Question: Given a set of 'points (with order)', I want to know if its shape is within certain types. The types are:
'''
rectangle = [(0,0),(0,1),(1,1),(1,0)]
hexagon = [(0,0),(0,1),(1,2),(2,1),(2,0),(1,-1)]
l_shape = [(0,0),(0,3),(1,3),(1,1),(3,1),(3,0)]
concave = [(0,0),(0,3),(1,3),(1,1),(2,1),(2,3),(3,3),(3,0)]
cross = [(0,0),(0,-1),(1,-1),(1,0),(2,0),(2,1),(1,1),(1,2),(0,2),(0,1),(-1,1),(-1,0)]
'''
For example, give 'roratated_rectangle = [(0,0),(1,1),(0,2),(-1,1)]'
We'll know it belongs to the 'rectangle' above.

Notice:
1. rotation and edge with different length are considered similar.
2. Input points are ordered. (so they can be draw by path in polygon module)
How can I do it? Is there any algorithm for this?
What I'm thinking:
Maybe we can reconstruct 'lines' from given 'points'. And from 'lines', we can get 'angles' of a shape. By comparing the 'angle series' (both clockwise and counterclockwise), we can determine if input points are similar to the types given above.
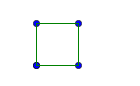
Answer: Your thinking is basically the right idea. You want to compare the sequence of angles in your test shape to the sequence of angles in a predefined shape (for each of your predefined shapes). Since the first vertex of your test shape may not correspond to the first vertex of the matching predefined shape, we need to allow that the test shape's sequence of angles may be rotated relative to the predefined shape's sequence. (That is, your test shape's sequence might be a,b,c,d but your predefined shape is c,d,a,b.) Also, the test shape's sequence may be reversed, in which case the angles are also negated relative to the predefined shape's angles. (That is, a,b,c,d vs. -d,-c,-b,-a or equivalently 2p-d,2p-c,2p-b,2p-a.)
We could try to choose a canonical rotation for the sequence of angles. For example, we could find the lexicographically minimal rotation. (For example, 'l_shape''s sequence as given is 3p/2,3p/2,p/2,3p/2,3p/2,3p/2. The lexicographically minimal rotation puts p/2 first: p/2,3p/2,3p/2,3p/2,3p/2,3p/2.)
However, I think there's a risk that floating-point rounding might result in us choosing different canonical rotations for the test shape vs. the predefined shape. So instead we'll just check all the rotations.
First, a function that returns the sequence of angles for a shape:
'''
import math
def anglesForPoints(points):
def vector(tail, head):
return tuple(h - t for h, t in zip(head, tail))
points = points[:] + points[0:2]
angles = []
for p0, p1, p2 in zip(points, points[1:], points[2:]):
v0 = vector(tail=p0, head=p1)
a0 = math.atan2(v0[1], v0[0])
v1 = vector(tail=p1, head=p2)
a1 = math.atan2(v1[1], v1[0])
angle = a1 - a0
if angle < 0:
angle += 2 * math.pi
angles.append(angle)
return angles
'''
(Note that computing the cosines using the dot product would not be sufficient, because we need a signed angle, but 'cos(a) == cos(-a)'.)
Next, a generator that produces all rotations of a list:
'''
def allRotationsOfList(items):
for i in xrange(len(items)):
yield items[i:] + items[:i]
'''
Finally, to determine if two shapes match:
'''
def shapesMatch(shape0, shape1):
if len(shape0) != len(shape1):
return False
def closeEnough(a0, a1):
return abs(a0 - a1) < 0.000001
angles0 = anglesForPoints(shape0)
reversedAngles0 = list(2 * math.pi - a for a in reversed(angles0))
angles1 = anglesForPoints(shape1)
for rotatedAngles1 in allRotationsOfList(angles1):
if all(closeEnough(a0, a1) for a0, a1 in zip(angles0, rotatedAngles1)):
return True
if all(closeEnough(a0, a1) for a0, a1 in zip(reversedAngles0, rotatedAngles1)):
return True
return False
'''
(Note that we need to use a fuzzy comparison because of floating point rounding errors. Since we know the angles will always be in the small fixed range 0 ... 2p, we can use an absolute error limit.)
'''
>>> shapesMatch([(0,0),(1,1),(0,2),(-1,1)], rectangle)
True
>>> shapesMatch([(0,0),(1,1),(0,2),(-1,1)], l_shape)
False
>>> shapesMatch([(0,0), (1,0), (1,1), (2,1), (2,2), (0,2)], l_shape)
True
'''
If you want to compare the test shape against all the predefined shapes, you may want to compute the test shape's angle sequence just once. If you're going to test many shapes against the predefined shapes, you may want to precompute the predefined shapes' sequences just once. I leave those optimizations as an exercise for the reader.